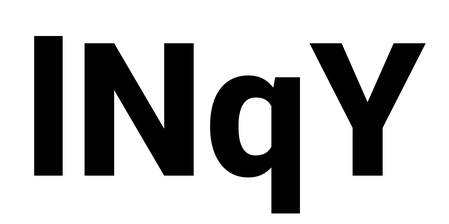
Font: Roboto_ExtraBold